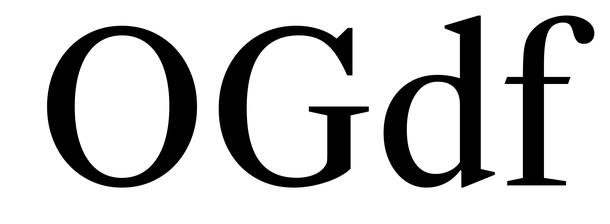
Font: LibreCaslonText_Regular